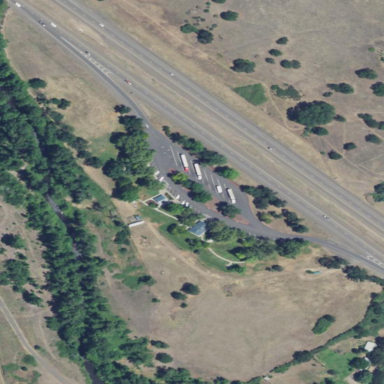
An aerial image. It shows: Rest area on the road.